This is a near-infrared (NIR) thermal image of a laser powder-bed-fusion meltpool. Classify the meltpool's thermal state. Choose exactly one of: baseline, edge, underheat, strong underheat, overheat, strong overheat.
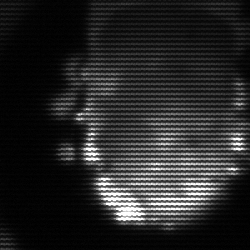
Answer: baseline